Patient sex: M
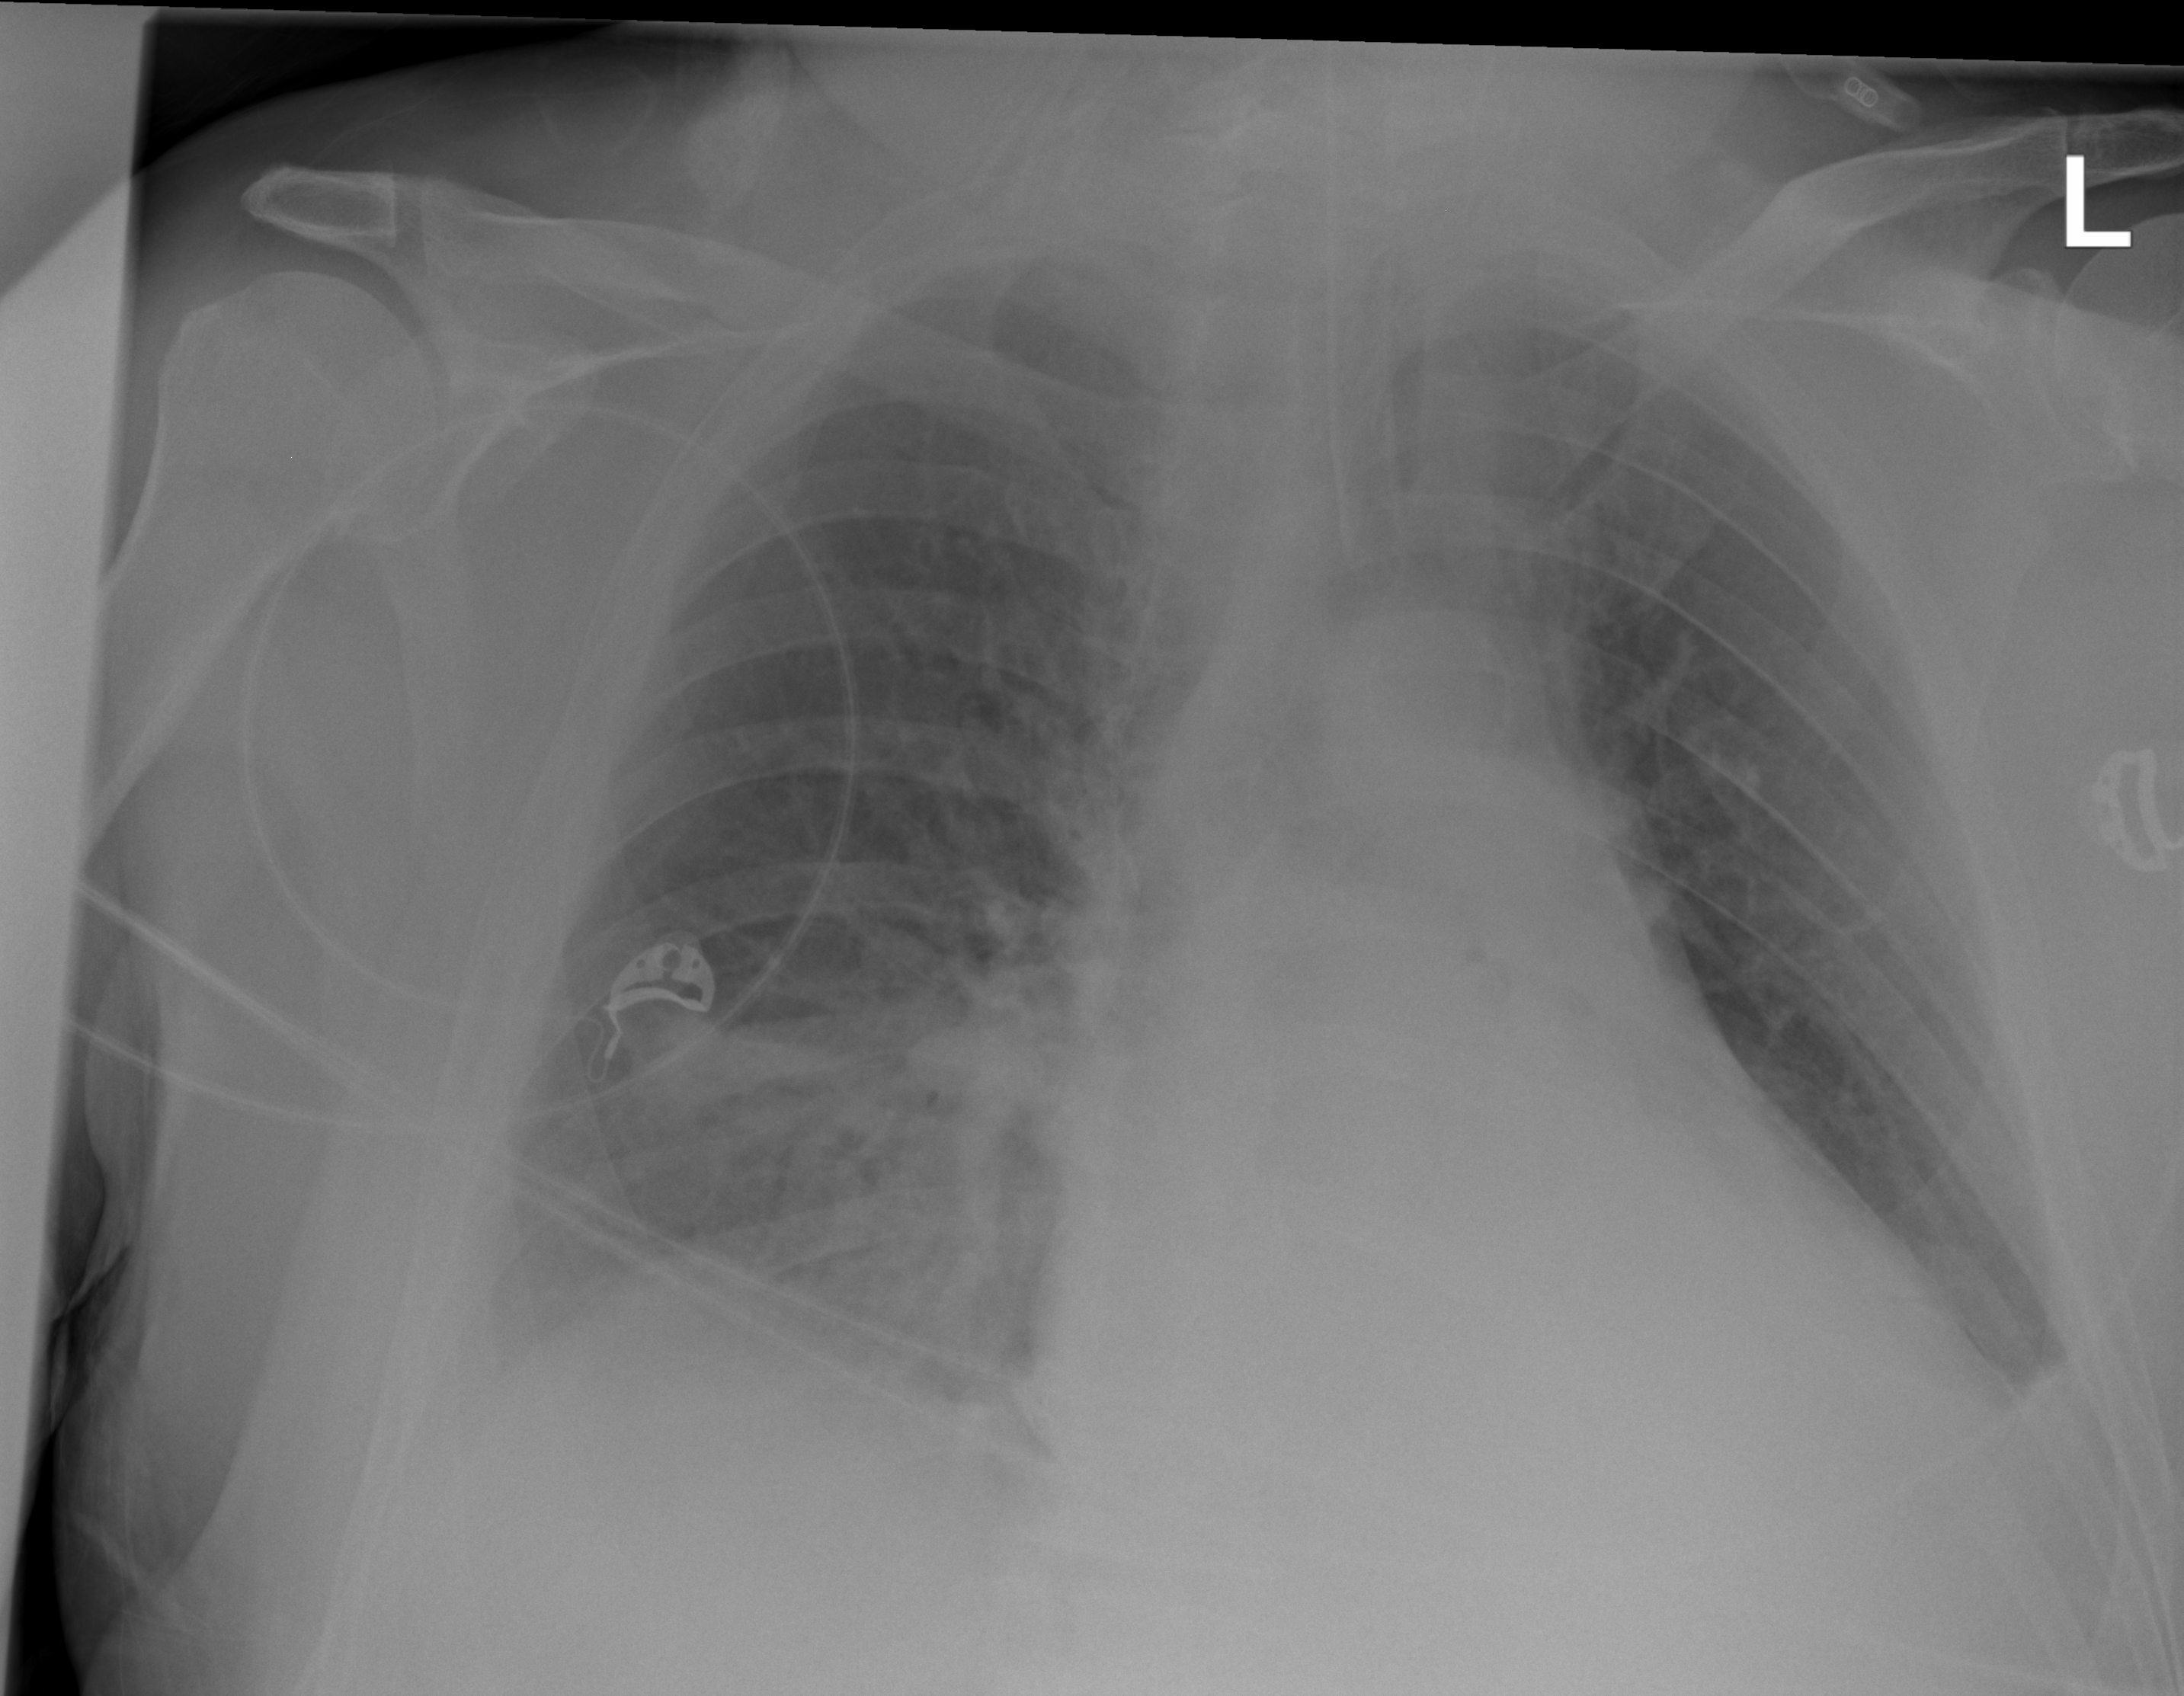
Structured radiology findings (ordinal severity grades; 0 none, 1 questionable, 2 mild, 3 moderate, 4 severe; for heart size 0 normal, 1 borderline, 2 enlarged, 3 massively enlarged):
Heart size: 2
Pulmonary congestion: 3
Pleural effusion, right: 3
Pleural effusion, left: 2
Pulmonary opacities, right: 3
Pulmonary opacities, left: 0
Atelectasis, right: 3
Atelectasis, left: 0